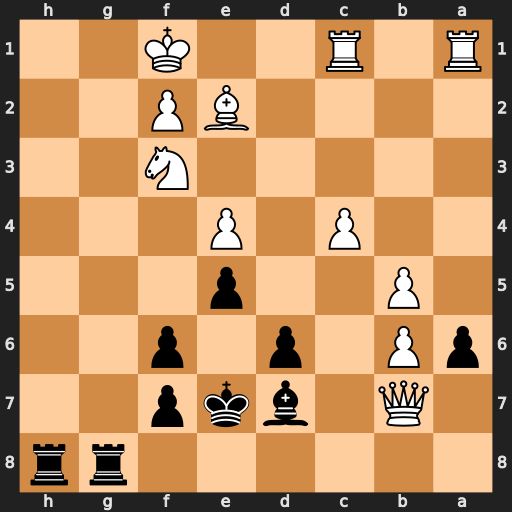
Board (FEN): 6rr/1Q1bkp2/pP1p1p2/1P2p3/2P1P3/5N2/4BP2/R1R2K2
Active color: b
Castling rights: -
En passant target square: -
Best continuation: Rh1+ Ng1 Rhxg1#